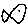
Label: fish